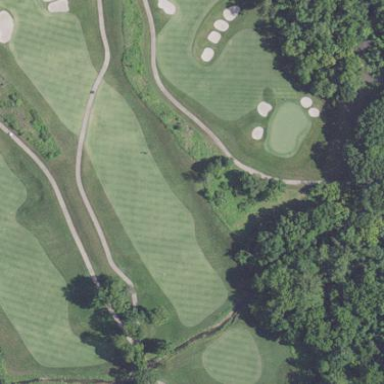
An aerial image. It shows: Scenic golf fairway.